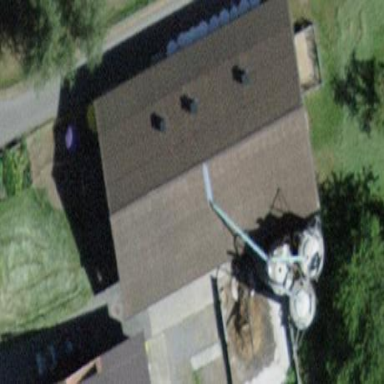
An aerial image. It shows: Barn.